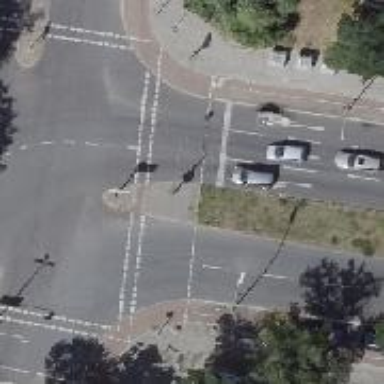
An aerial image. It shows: Primary highway with dual carriageway. The asphalt surface is accompanied by cycle track on the right side.